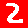
Digit: 2